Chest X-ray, AP view. Patient: 45 years old, sex M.
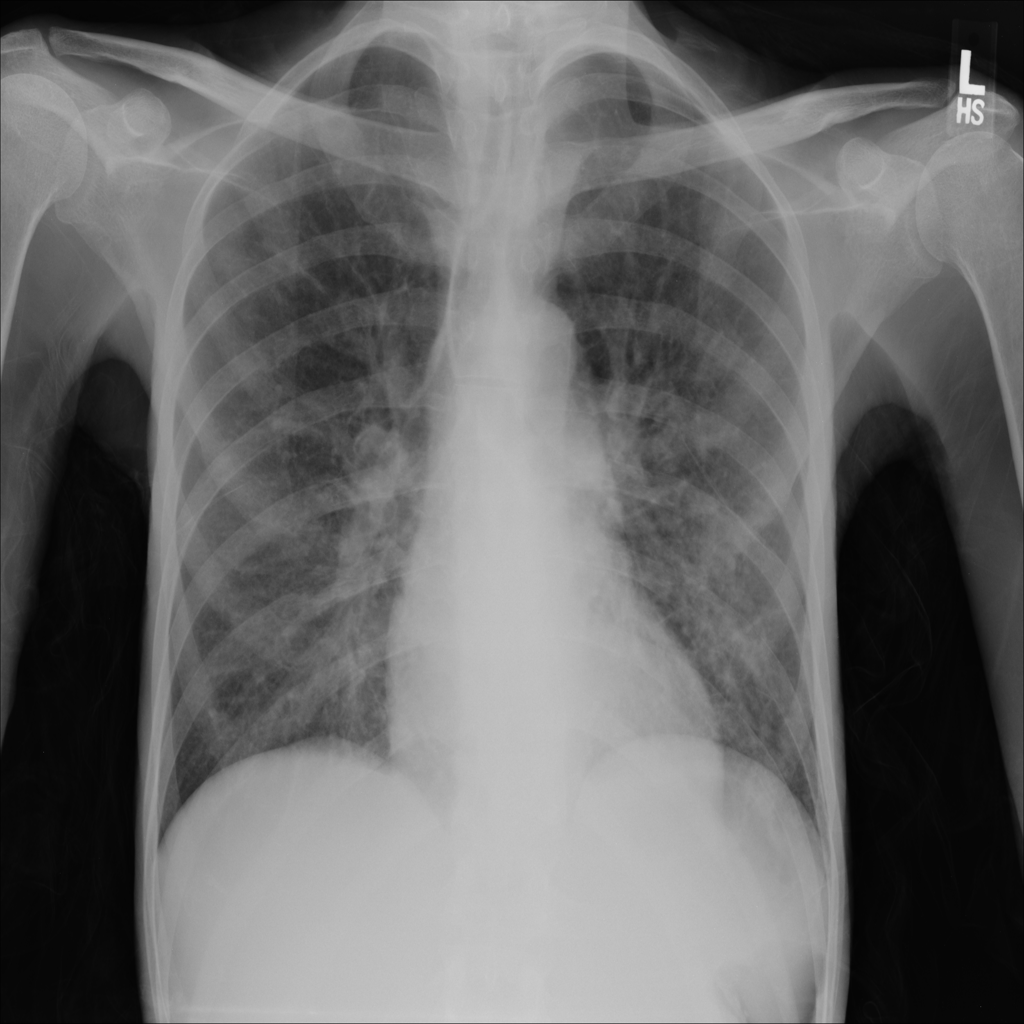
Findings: Consolidation, Infiltration